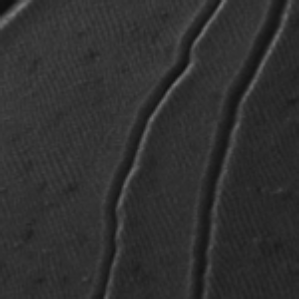
Label: frost